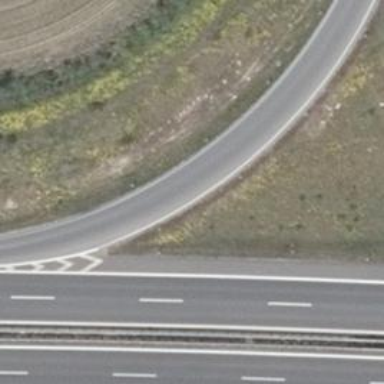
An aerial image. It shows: Motorway trunk link.